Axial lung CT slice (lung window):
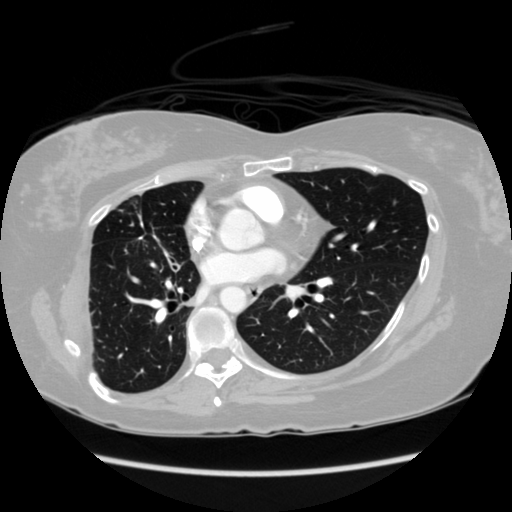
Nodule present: no